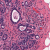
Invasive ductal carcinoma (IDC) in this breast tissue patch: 0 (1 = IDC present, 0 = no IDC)